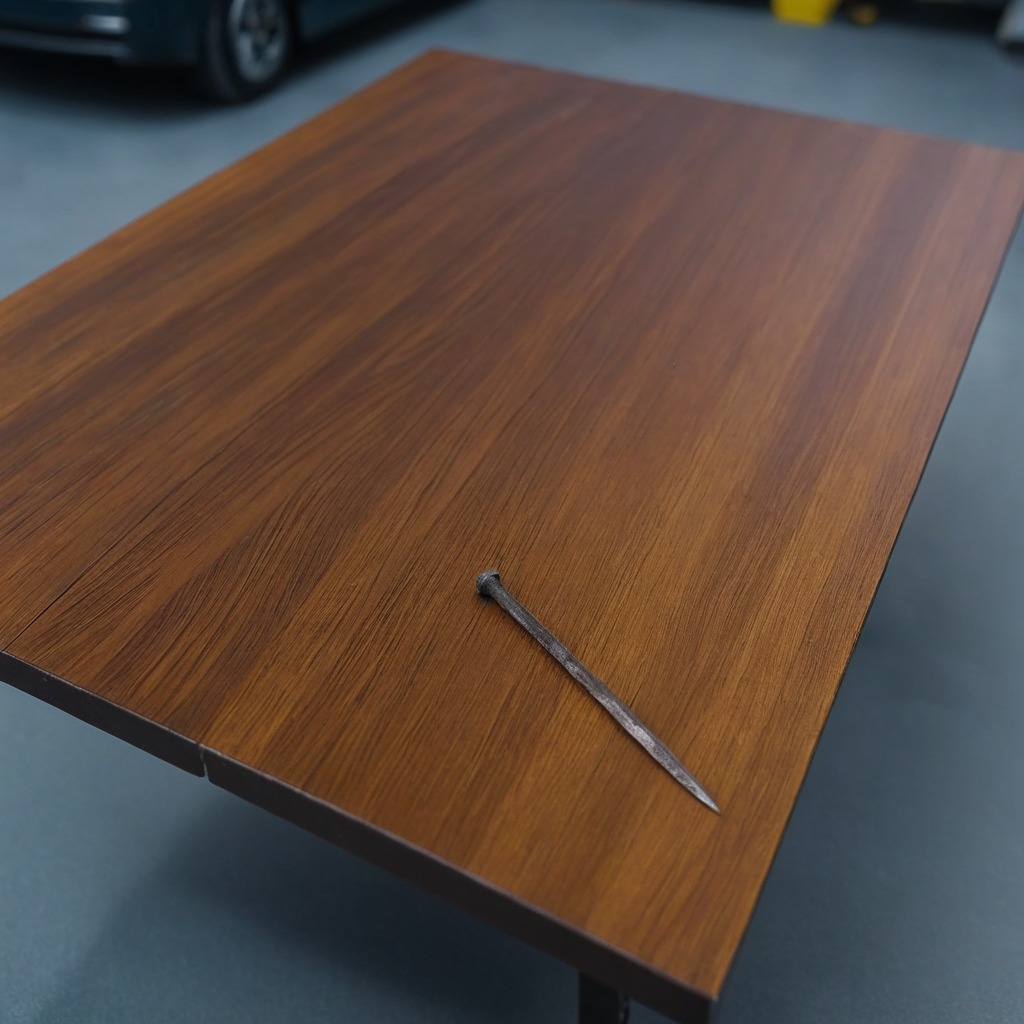
An iron nail is lying on the table.